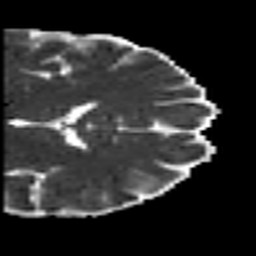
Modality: MD
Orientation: coronal
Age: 35
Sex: male
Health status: healthy
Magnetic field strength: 3 T
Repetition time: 7 s
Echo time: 0.0926 s